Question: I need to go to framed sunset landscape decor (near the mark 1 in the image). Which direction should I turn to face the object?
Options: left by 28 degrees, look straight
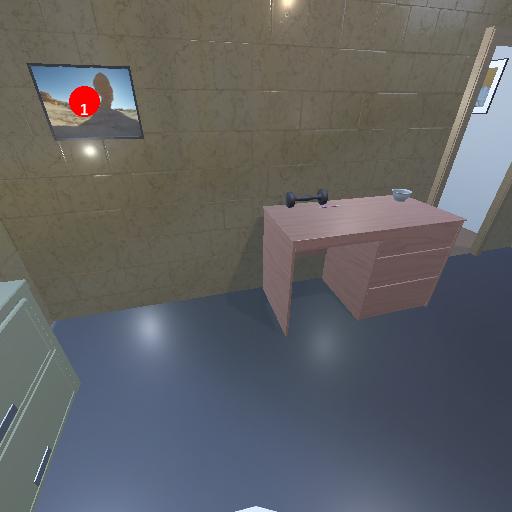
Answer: left by 28 degrees